Interaction volume radius: 5 \u00c5
Interaction volume height: 15 \u00c5
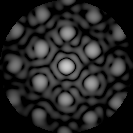
Disorder parameter: 0.2006